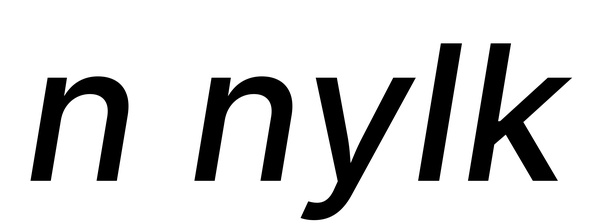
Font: Inter-Italic_Medium_Italic